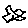
Label: bird